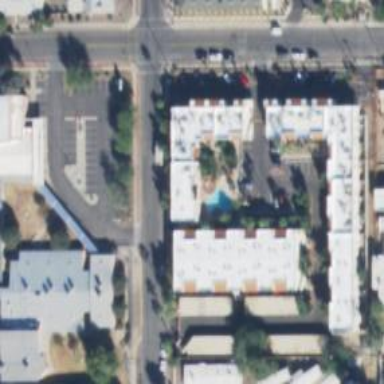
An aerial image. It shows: Residential area with apartments.